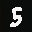
Label: 5